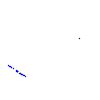
Particle: kaon